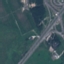
Label: Highway